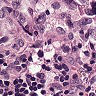
Metastatic tissue present: yes